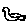
Label: bird